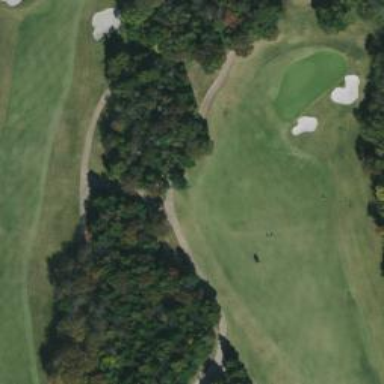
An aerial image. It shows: Path designated for golf carts.